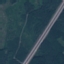
Label: Highway